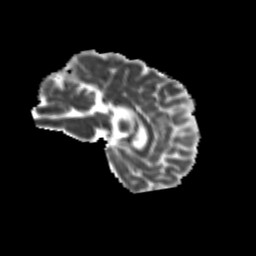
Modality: MD
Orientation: sagittal
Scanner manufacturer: siemens
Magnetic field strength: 3 T
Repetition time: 9.2 s
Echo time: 0.084 s